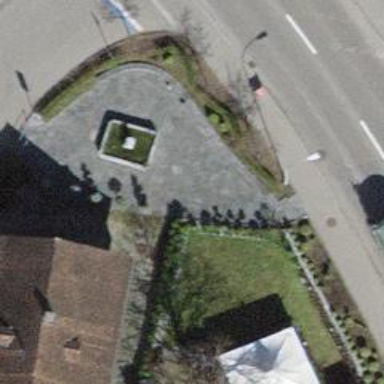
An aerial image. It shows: Beautiful fountain.